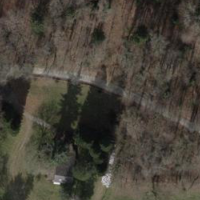
EUNIS habitat code: 41
Species observed at this site:
Anguis fragilis